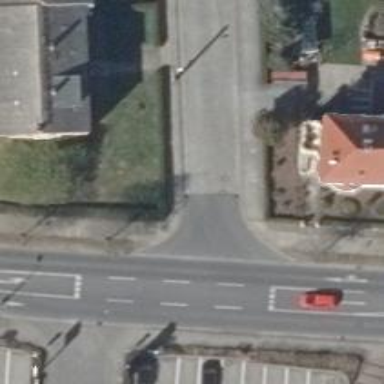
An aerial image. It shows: Smoothly paved residential road.